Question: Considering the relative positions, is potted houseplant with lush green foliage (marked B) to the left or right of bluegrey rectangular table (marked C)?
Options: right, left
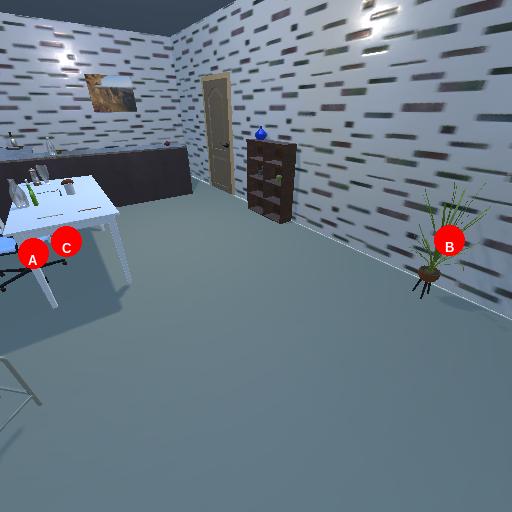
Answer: right